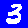
Digit: 3